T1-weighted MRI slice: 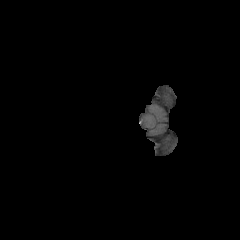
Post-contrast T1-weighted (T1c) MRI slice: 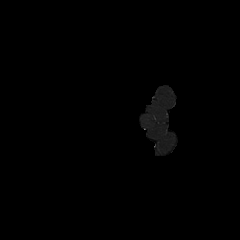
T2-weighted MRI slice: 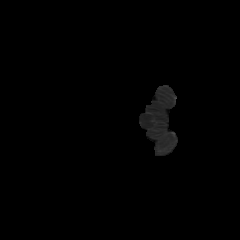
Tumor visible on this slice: no